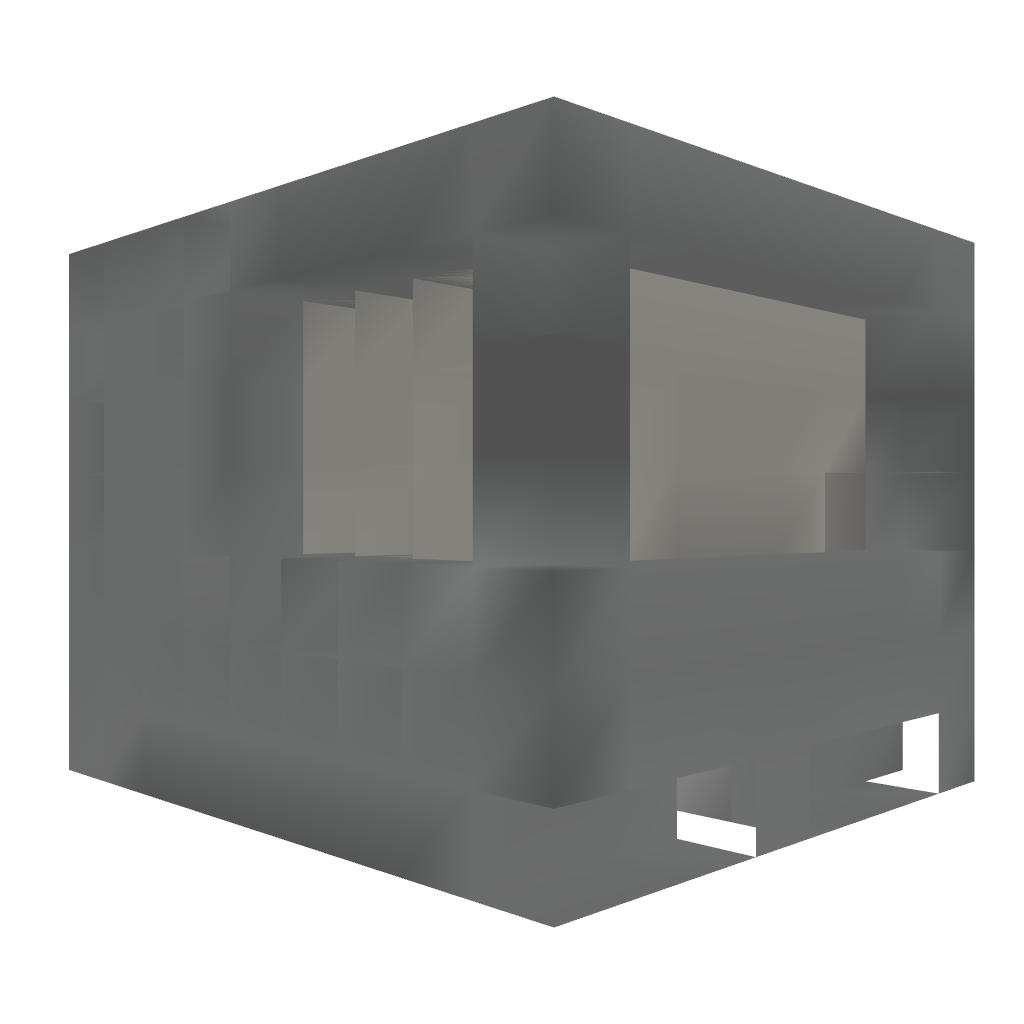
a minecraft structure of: Zombie Trap